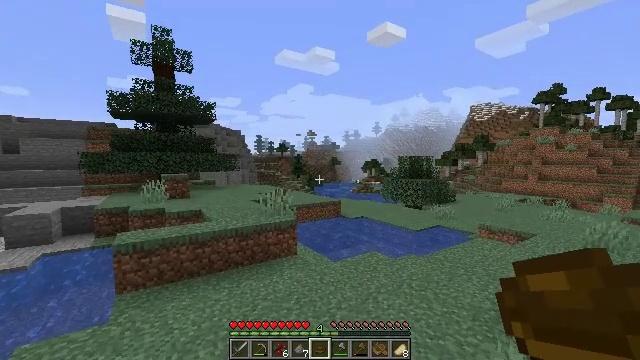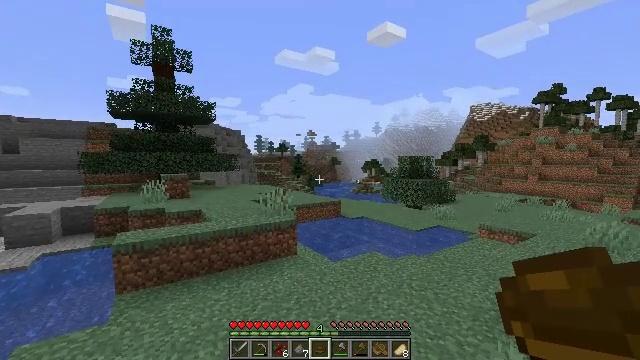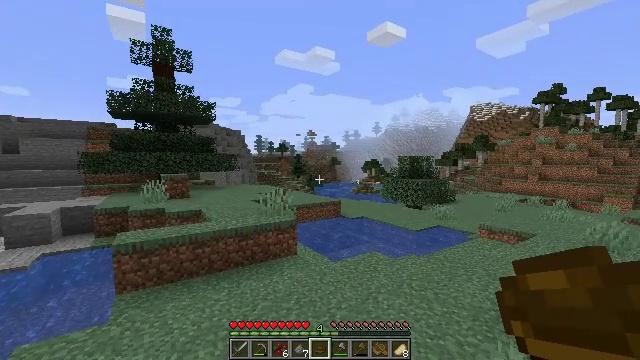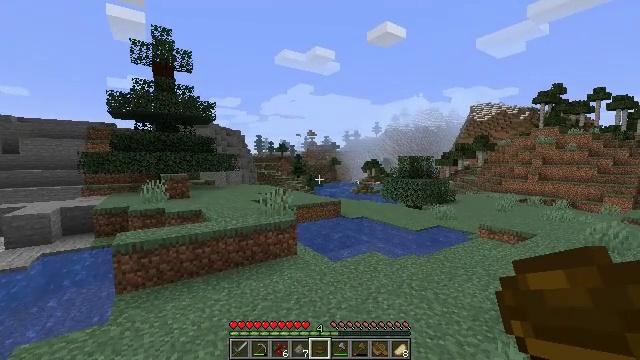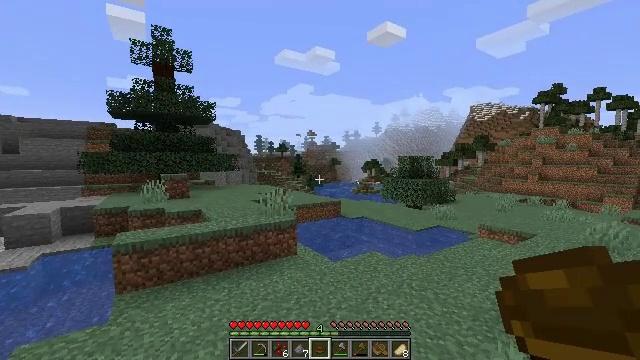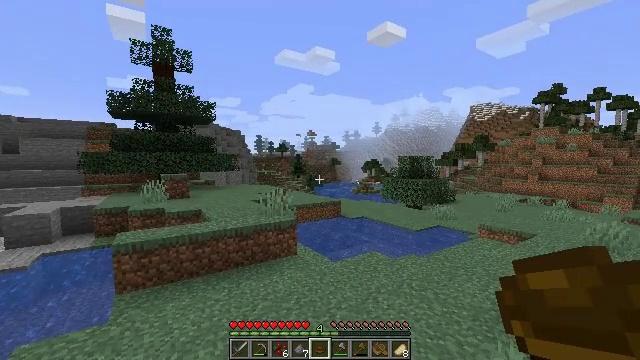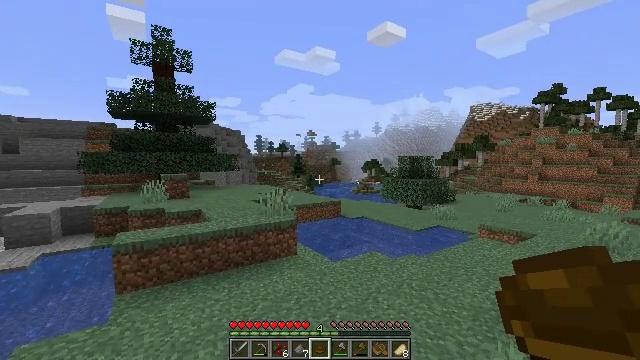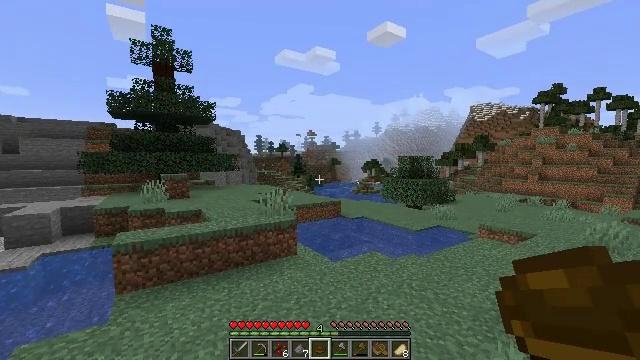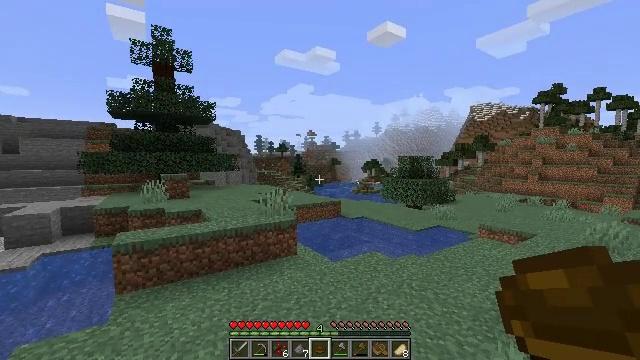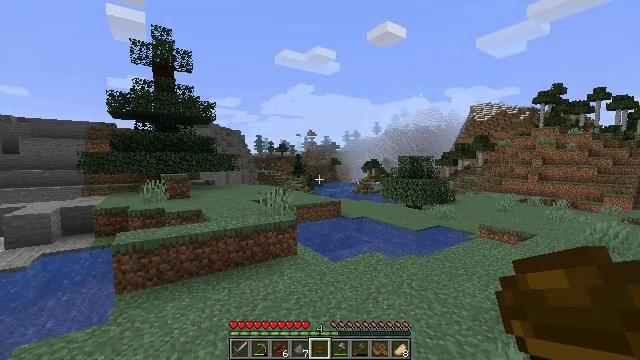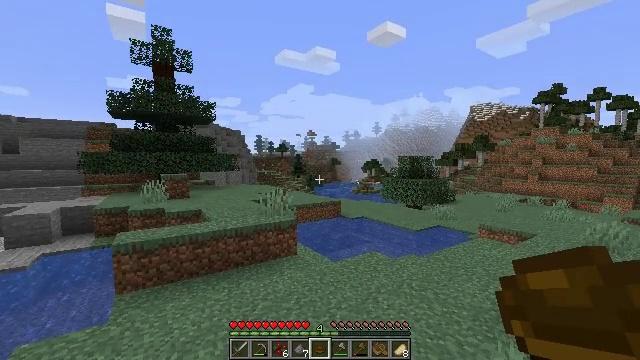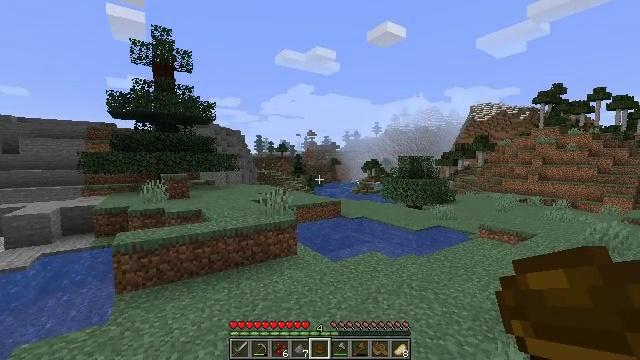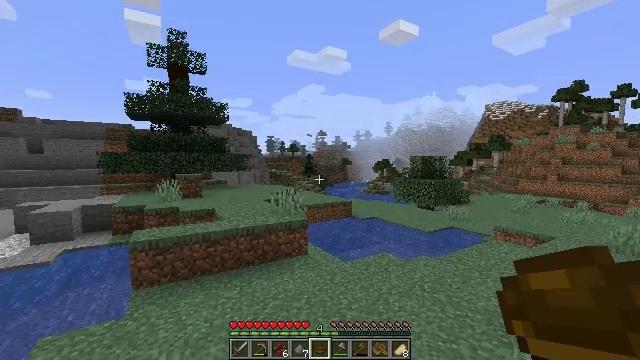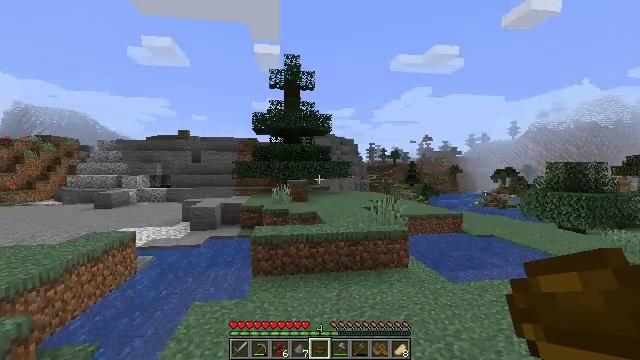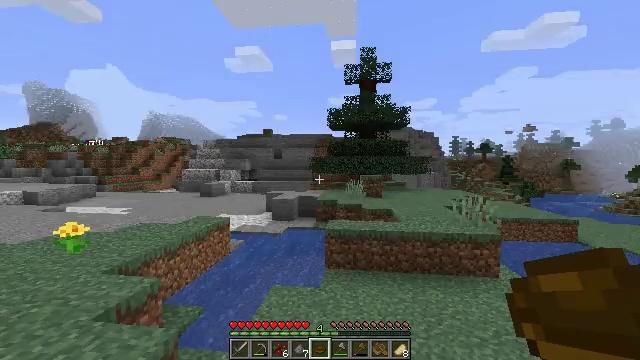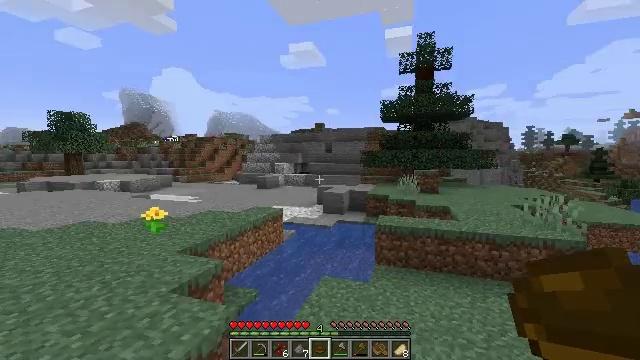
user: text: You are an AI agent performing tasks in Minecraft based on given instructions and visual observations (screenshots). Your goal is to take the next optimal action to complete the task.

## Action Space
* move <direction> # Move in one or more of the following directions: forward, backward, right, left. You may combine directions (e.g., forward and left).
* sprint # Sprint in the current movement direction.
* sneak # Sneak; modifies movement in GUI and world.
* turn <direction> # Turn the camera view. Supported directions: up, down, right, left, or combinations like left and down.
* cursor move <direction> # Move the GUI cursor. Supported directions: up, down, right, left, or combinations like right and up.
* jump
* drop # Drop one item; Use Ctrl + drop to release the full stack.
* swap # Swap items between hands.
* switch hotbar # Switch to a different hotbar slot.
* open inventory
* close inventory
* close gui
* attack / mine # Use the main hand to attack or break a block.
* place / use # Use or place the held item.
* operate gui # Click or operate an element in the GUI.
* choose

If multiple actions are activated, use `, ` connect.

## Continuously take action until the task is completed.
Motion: motion action
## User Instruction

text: Remove a bowl from the inventory.
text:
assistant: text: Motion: no_op
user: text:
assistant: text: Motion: no_op
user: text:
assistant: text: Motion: no_op
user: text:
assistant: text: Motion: no_op
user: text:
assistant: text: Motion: no_op
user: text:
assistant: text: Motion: no_op
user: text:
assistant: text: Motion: no_op
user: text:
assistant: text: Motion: no_op
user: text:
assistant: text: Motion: no_op
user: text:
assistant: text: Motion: no_op
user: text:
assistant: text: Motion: no_op
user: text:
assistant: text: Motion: turn left
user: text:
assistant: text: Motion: turn left and up
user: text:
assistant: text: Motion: turn left and down
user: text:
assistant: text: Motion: turn left and down
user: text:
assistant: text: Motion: turn left and down
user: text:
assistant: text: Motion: move forward, turn left
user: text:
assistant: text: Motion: move forward, turn left
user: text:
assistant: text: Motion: move forward
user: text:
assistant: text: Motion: move forward
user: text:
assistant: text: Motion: move forward
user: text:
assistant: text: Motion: move forward
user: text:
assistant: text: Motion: move forward
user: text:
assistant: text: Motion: move forward
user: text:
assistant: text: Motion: move forward
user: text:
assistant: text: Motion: move forward
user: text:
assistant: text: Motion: move forward
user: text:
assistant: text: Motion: move forward
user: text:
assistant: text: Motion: move forward, sprint
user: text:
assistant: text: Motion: move forward, sprint